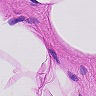
Metastatic tissue present: no